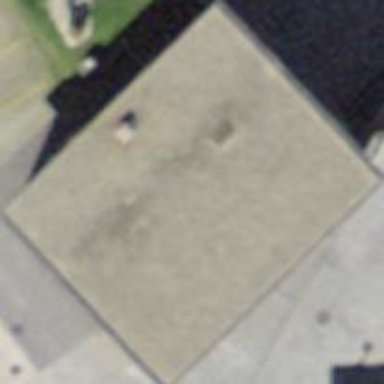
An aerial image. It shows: Public town hall with flat roof.